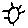
Label: sun